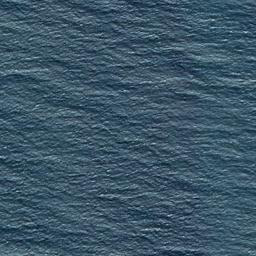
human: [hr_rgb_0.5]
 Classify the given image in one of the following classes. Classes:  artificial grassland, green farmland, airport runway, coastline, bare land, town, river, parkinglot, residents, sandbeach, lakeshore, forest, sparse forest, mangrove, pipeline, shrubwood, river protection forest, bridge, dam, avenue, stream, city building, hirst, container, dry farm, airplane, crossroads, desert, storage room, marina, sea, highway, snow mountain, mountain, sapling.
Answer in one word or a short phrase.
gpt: sea